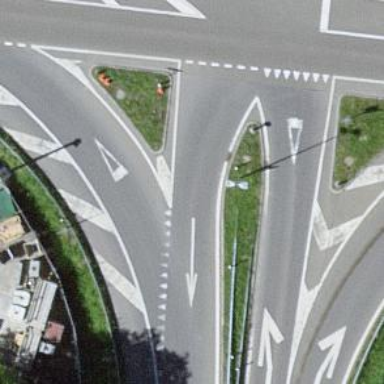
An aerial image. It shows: Road with "give way" sign.